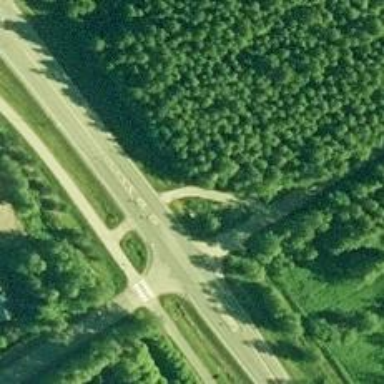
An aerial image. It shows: Cycleway.